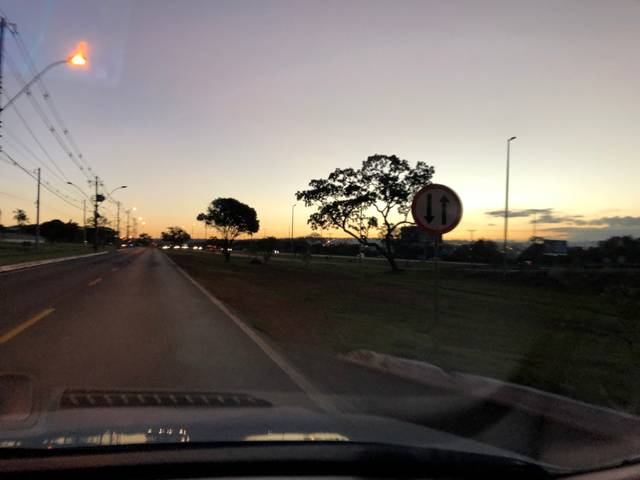
Region: Brazil
Coordinates: -15.871, -47.949